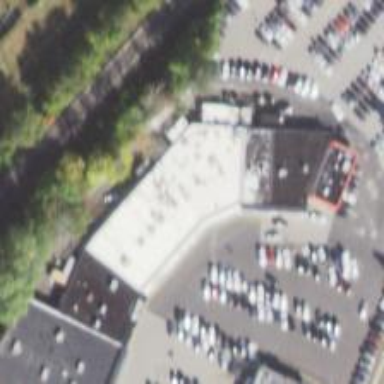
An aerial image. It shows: Supermarket.